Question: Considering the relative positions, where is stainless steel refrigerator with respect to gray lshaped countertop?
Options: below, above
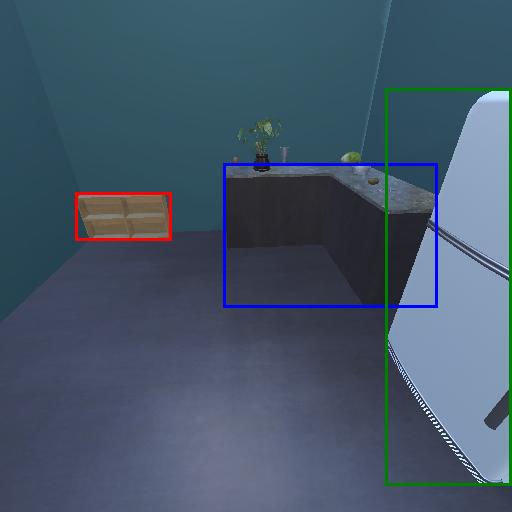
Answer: below